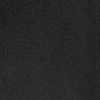
Atmospheric dust classification: dusty